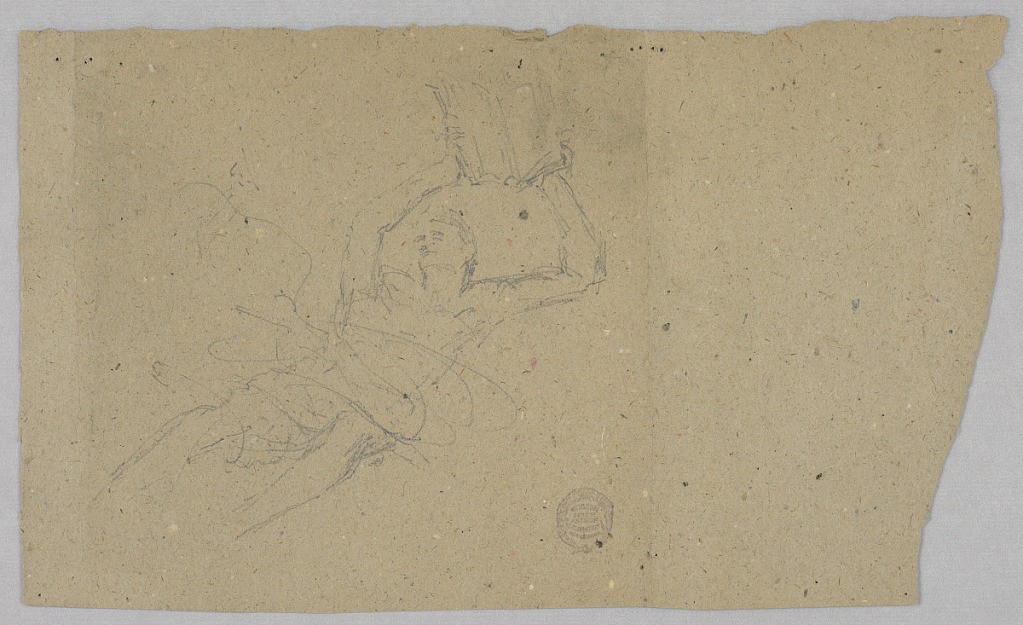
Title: Sketch of a Man or Angel with a Book
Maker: Francis Augustus Lathrop, American, 1849–1909
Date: ca. 1895
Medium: Graphite on brown paper
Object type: Drawing
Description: Oblique figure with drapery, arms overhead holding an open book.